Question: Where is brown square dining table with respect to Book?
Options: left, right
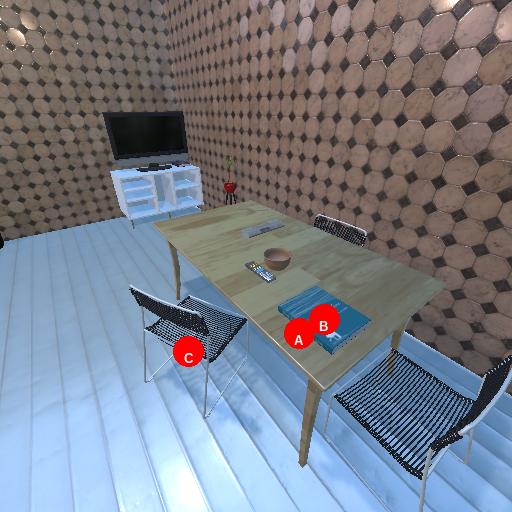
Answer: left